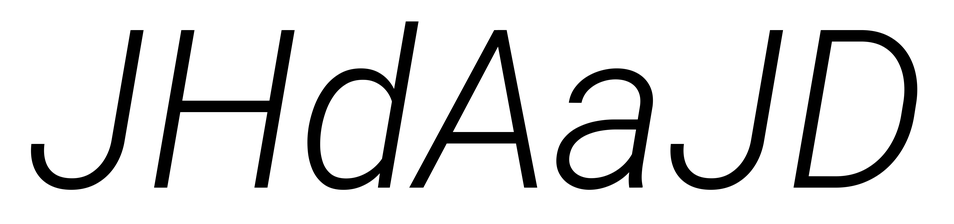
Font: Roboto-Italic_Light_Italic